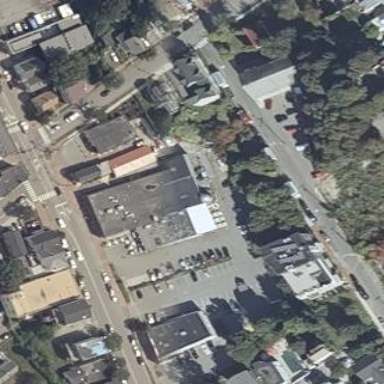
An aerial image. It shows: Retail building.